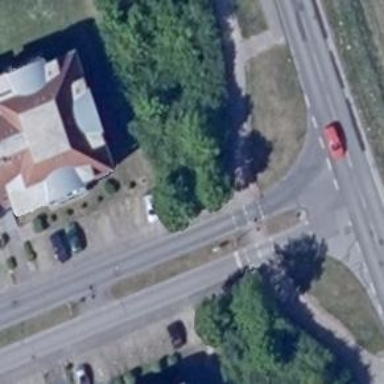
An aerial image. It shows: Unmarked crossing on the road.